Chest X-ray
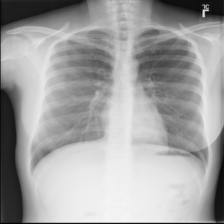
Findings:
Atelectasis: negative
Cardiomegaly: negative
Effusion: negative
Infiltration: positive
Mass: negative
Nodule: negative
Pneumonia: negative
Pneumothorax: negative
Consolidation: negative
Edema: negative
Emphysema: negative
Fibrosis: negative
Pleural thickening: negative
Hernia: negative